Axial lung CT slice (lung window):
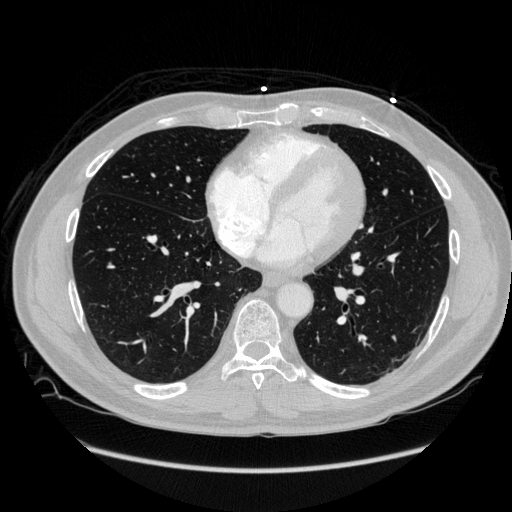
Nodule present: no